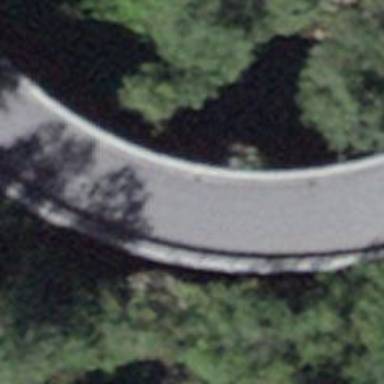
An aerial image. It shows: Tertiary road on bridge with asphalt surface.